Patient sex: M
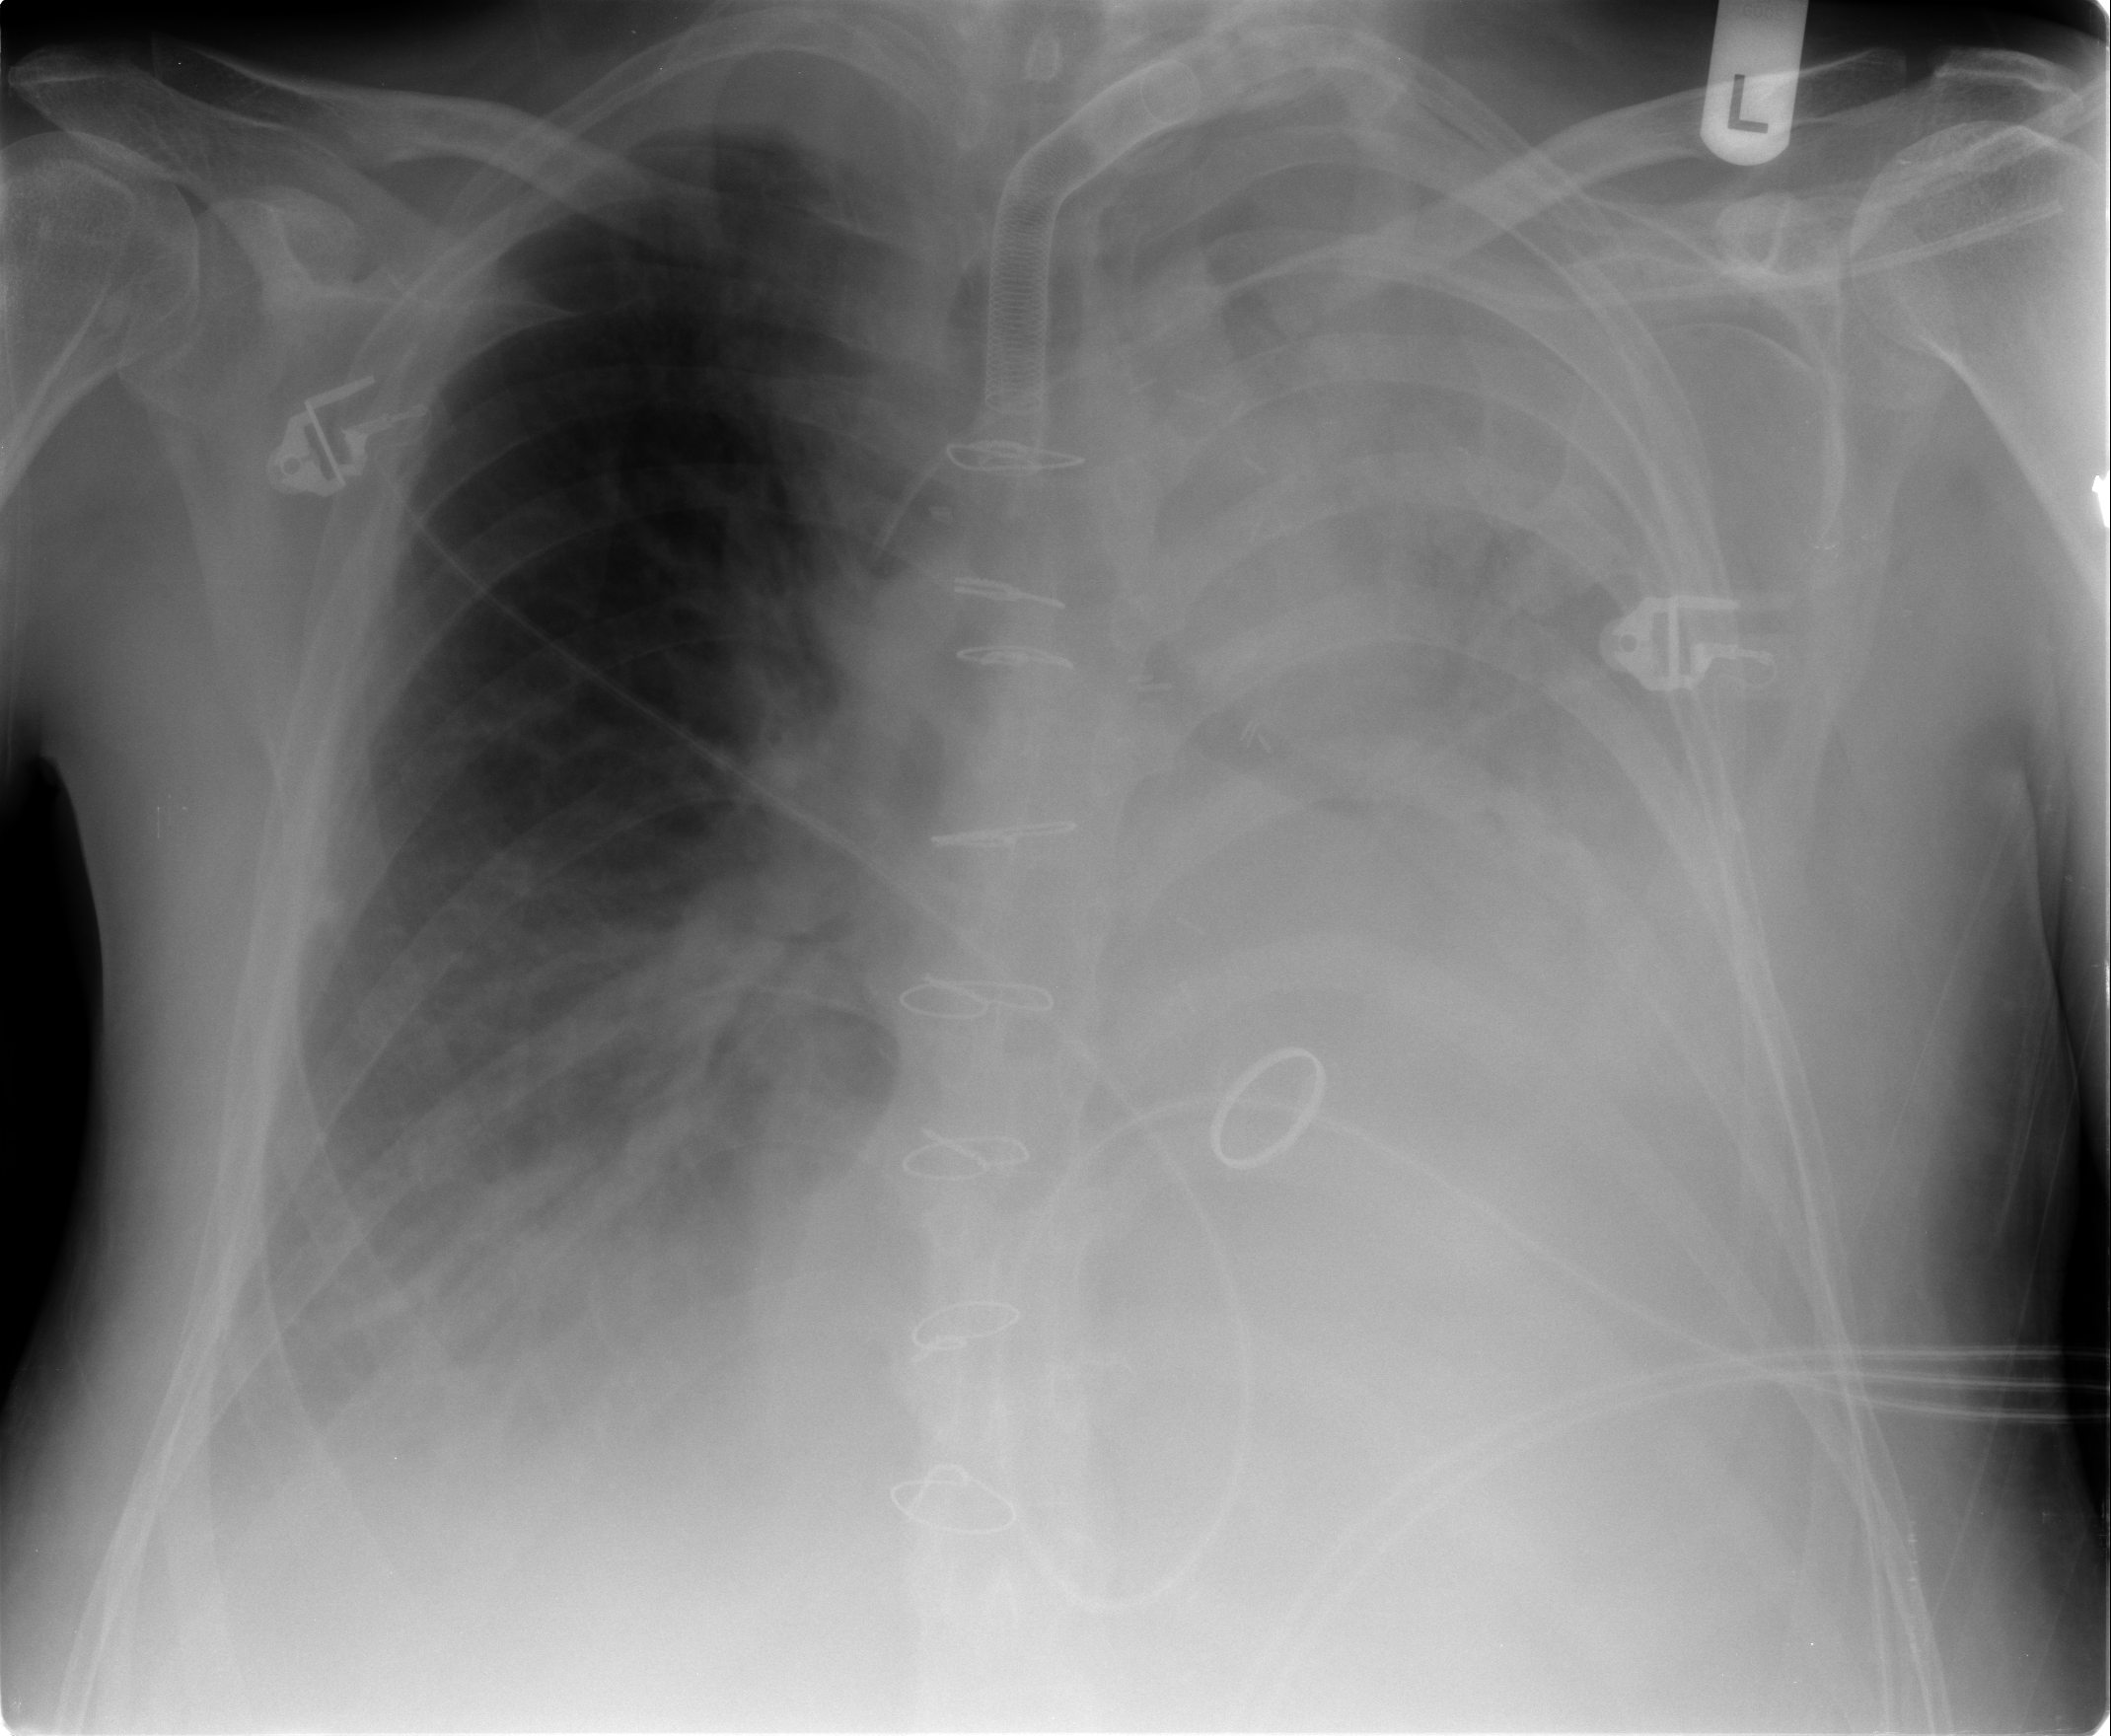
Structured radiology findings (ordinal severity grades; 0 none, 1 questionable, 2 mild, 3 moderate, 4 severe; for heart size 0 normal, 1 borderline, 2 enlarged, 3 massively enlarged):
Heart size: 2
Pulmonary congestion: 2
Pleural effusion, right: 2
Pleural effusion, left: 3
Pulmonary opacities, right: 2
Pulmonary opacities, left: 3
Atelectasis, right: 3
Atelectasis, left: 4